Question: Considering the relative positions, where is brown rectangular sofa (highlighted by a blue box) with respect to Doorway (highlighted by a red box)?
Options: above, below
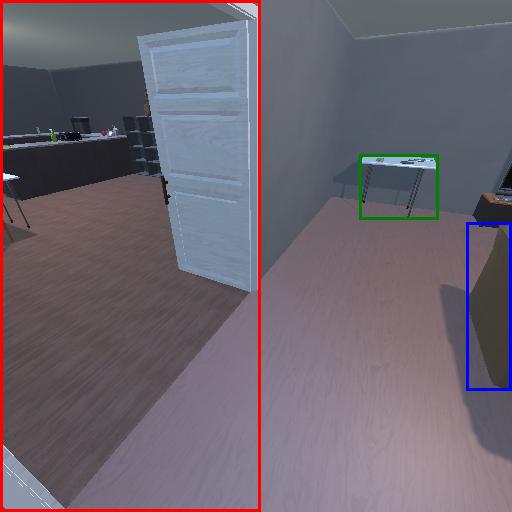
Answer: above